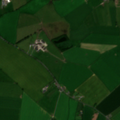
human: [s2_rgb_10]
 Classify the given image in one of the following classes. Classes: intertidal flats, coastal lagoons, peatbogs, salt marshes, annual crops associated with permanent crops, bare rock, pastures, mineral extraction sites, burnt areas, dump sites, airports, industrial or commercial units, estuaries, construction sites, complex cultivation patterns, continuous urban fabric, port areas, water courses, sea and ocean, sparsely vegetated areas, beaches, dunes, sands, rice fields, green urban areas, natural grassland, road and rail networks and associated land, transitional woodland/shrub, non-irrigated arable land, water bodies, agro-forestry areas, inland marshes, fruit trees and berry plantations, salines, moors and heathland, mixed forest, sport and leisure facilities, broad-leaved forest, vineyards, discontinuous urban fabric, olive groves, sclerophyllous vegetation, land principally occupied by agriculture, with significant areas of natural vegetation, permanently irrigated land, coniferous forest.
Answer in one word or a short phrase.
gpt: pastures, complex cultivation patterns